Field crop: maize
Growth stage: 2
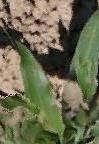
Species: maize